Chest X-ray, AP view. Patient: 41 years old, sex F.
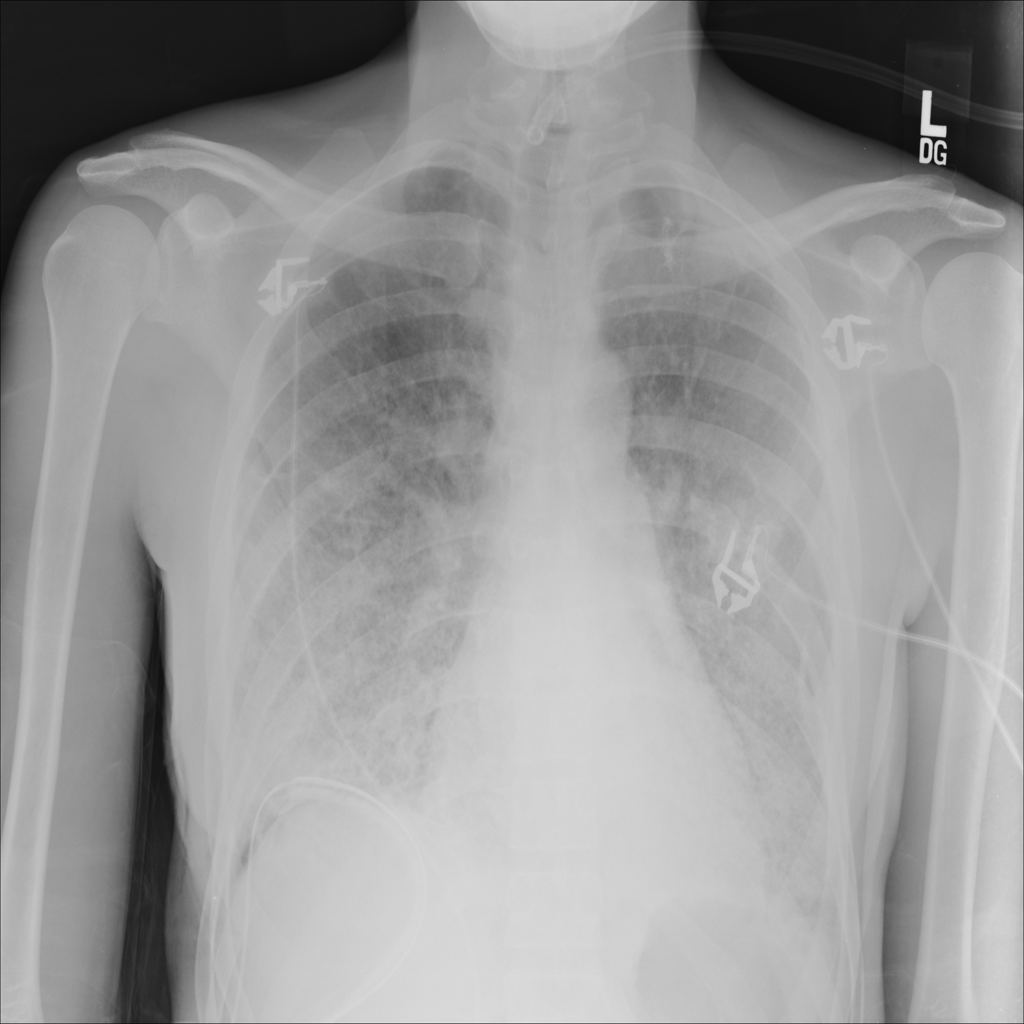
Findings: Pneumothorax